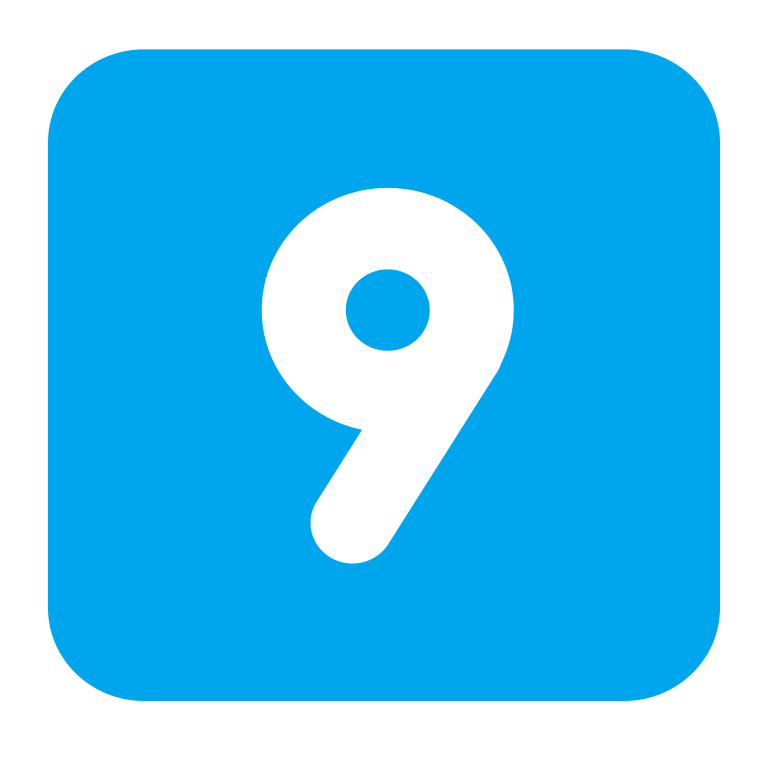
keycap 9 flat